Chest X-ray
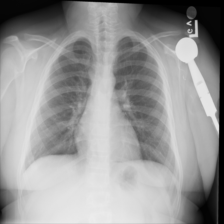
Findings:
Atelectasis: negative
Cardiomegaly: negative
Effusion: negative
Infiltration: negative
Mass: negative
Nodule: negative
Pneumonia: negative
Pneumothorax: negative
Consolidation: negative
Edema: negative
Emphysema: negative
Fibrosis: negative
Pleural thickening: negative
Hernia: negative